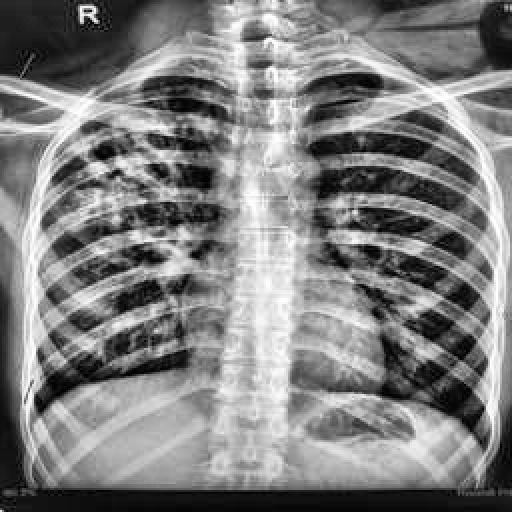
Finding: TUBERCULOSIS